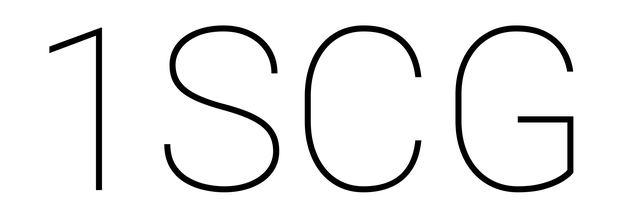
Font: Roboto_Thin